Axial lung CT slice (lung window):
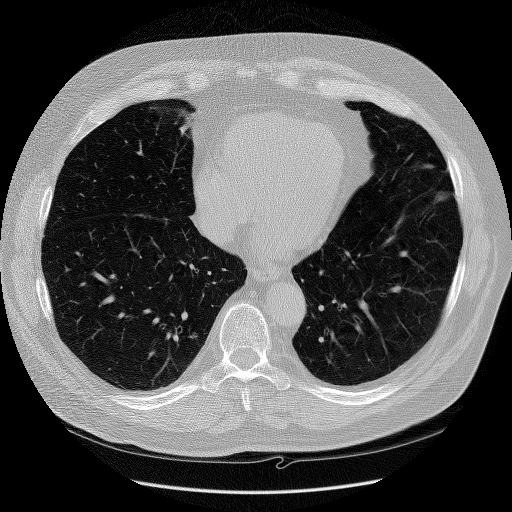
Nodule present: no